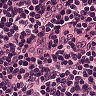
Metastatic tissue present: no